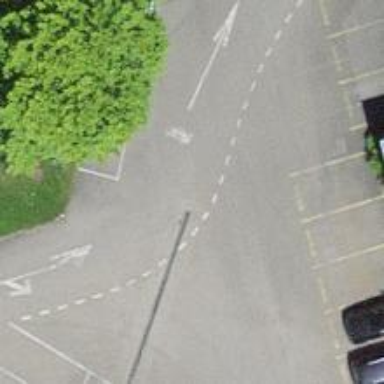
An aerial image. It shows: Parking aisle designated as service road.